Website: crate-barrel
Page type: review-order
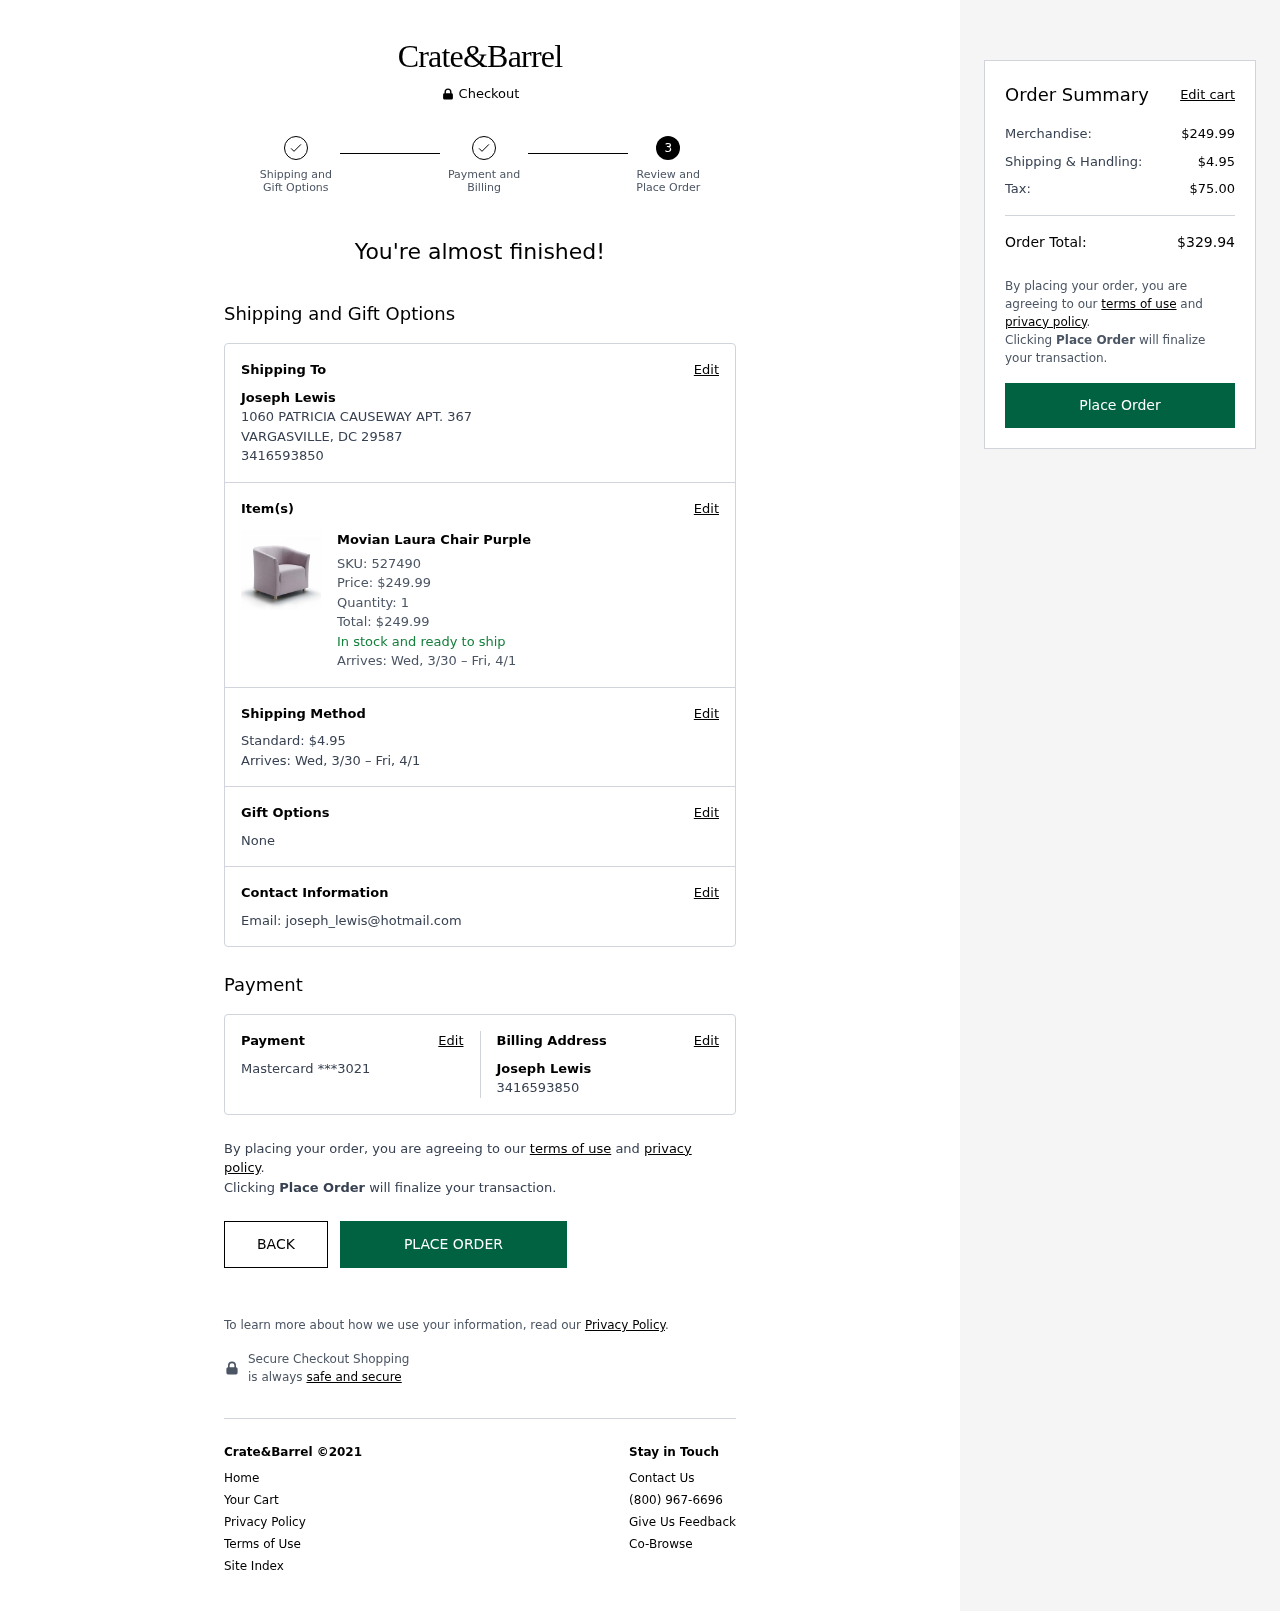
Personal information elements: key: PII_CARD_LAST4
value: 3021
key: PII_CARD_TYPE
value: Mastercard
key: PII_CITY_STATE_ZIP
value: VARGASVILLE, DC 29587
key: PII_EMAIL
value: joseph_lewis@hotmail.com
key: PII_FULLNAME
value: Joseph Lewis
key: PII_FULLNAME2
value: Joseph Lewis
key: PII_PHONE
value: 3416593850
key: PII_PHONE2
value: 3416593850
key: PII_STREET
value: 1060 PATRICIA CAUSEWAY APT. 367
Product elements: key: PRODUCT1_NAME
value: Movian Laura Chair Purple
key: PRODUCT1_PRICE
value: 249.99
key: PRODUCT1_QUANTITY
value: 1
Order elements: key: ORDER_SKU
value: SKU: 527490
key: ORDER_ITEM_TOTAL
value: Total: $249.99
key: ORDER_DELIVERY_DATE
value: Arrives: Wed, 3/30 – Fri, 4/1
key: ORDER_SHIPPING_COST
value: $4.95
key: ORDER_SHIPPING_COST
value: Standard: $4.95
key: ORDER_SUBTOTAL
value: $249.99
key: ORDER_TAX
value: $75.00
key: ORDER_TOTAL
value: $329.94